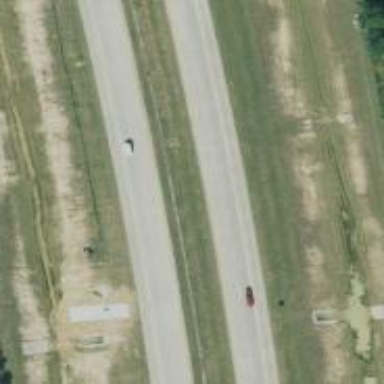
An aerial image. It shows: Motorway.